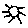
Label: sun